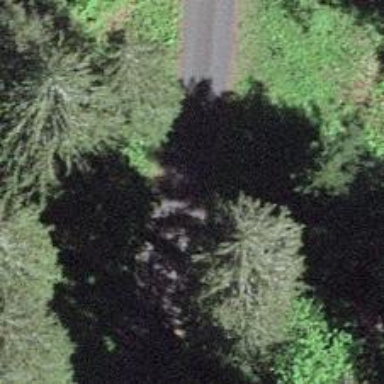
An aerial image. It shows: Unclassified road.